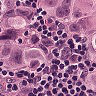
Metastatic tissue present: yes